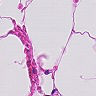
Metastatic tissue present: no